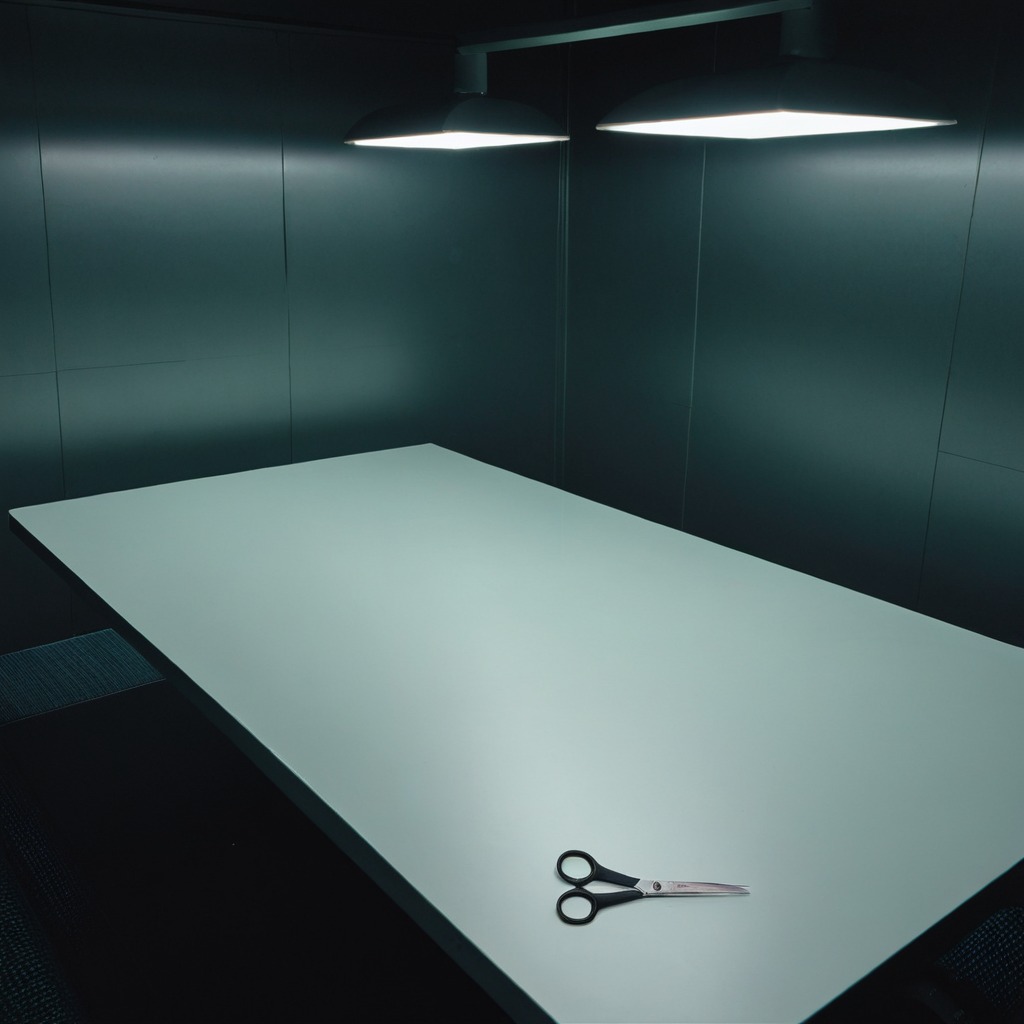
A scissor lying on a clean empty table in a railway signal maintenance room lit by harsh overhead fluorescents photorealistic surface textures crisp shadows high dynamic range